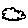
Label: cloud